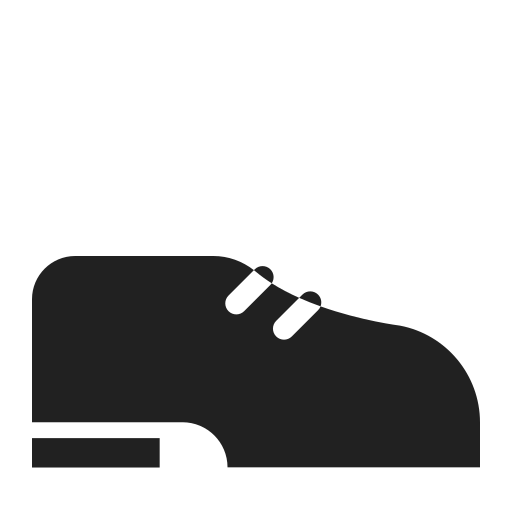
mans shoe high contrast